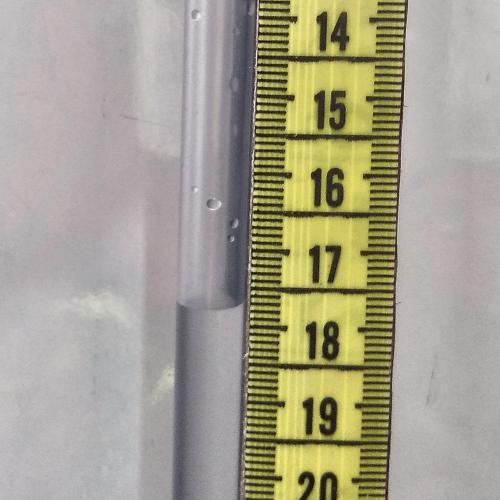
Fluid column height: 17.7 cm